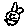
Label: cat